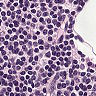
Metastatic tissue present: no